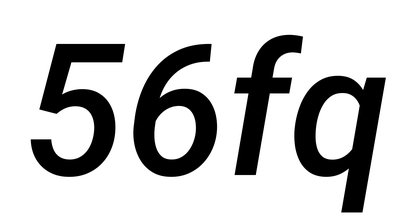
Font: Roboto-Italic_Medium_Italic